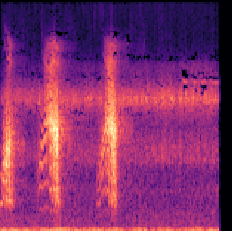
Sound class: Frog